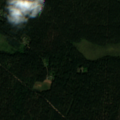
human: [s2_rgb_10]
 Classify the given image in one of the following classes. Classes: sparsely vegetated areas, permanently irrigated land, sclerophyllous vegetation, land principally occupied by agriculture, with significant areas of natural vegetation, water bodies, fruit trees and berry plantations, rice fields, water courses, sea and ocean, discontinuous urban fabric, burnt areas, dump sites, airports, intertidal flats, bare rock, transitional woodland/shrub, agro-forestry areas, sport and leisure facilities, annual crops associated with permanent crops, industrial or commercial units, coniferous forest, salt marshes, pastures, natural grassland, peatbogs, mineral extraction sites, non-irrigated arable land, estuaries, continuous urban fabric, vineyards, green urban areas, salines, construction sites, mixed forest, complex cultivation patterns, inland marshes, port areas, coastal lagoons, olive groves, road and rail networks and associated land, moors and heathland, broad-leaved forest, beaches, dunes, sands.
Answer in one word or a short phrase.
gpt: complex cultivation patterns, coniferous forest, transitional woodland/shrub